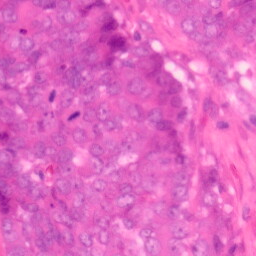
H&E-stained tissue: Colon